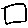
Label: square